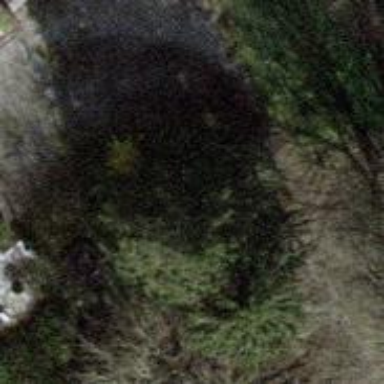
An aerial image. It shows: Evergreen tree with needle-leaved leaves.